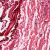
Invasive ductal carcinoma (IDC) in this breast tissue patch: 1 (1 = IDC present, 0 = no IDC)